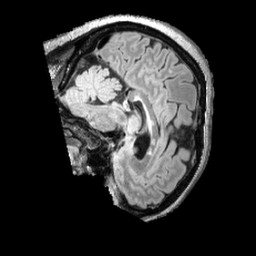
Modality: FLAIR
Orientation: sagittal
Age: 62
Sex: female
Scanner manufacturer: siemens
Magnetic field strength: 3 T
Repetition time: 5 s
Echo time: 0.387 s